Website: apple
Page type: account-selection
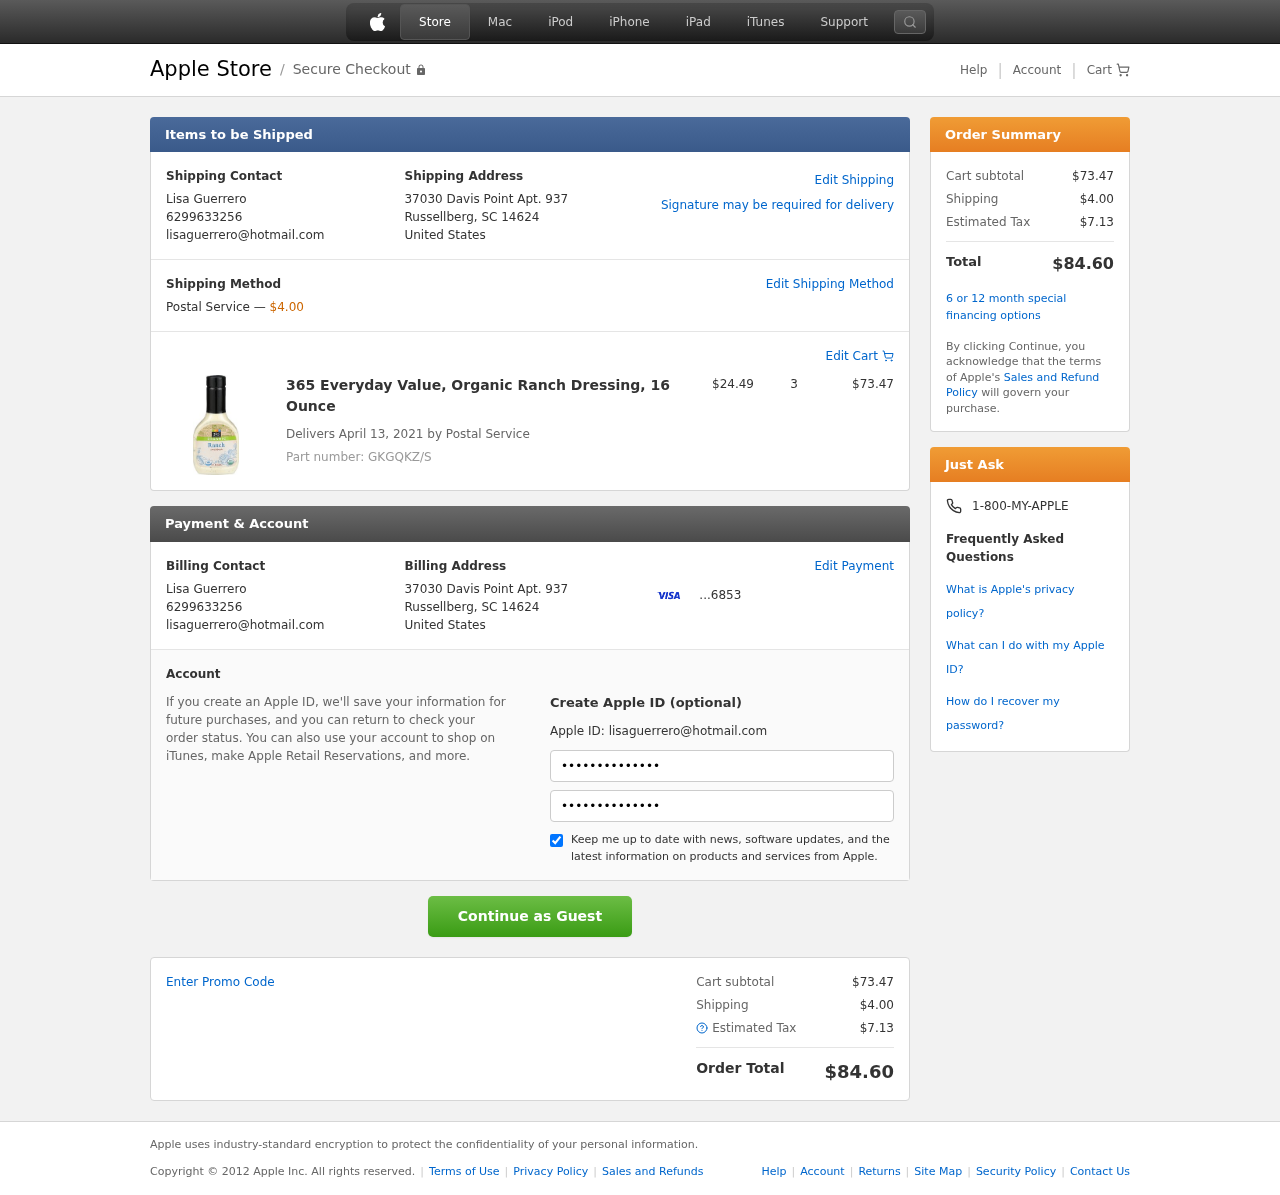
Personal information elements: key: PII_CARD_LAST4
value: ...6853
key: PII_CITY_STATE_ZIP
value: Russellberg, SC 14624
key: PII_COUNTRY
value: United States
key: PII_EMAIL
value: lisaguerrero@hotmail.com
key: PII_FULLNAME
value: Lisa Guerrero
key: PII_PHONE
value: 6299633256
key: PII_STREET
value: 37030 Davis Point Apt. 937
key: PII_FIRSTNAME
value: Lisa
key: PII_LASTNAME
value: Guerrero
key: PII_FULLNAME2
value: Lisa Guerrero
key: PII_FULLNAME3
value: Lisa Guerrero
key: PII_FIRSTNAME2
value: Lisa
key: PII_FIRSTNAME3
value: Lisa
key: PII_LASTNAME2
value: Guerrero
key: PII_LASTNAME3
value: Guerrero
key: PII_FIRSTNAME_DERIVED
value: Lisa
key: PII_LASTNAME_DERIVED
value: Guerrero
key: PII_FULLNAME_DERIVED
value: Lisa Guerrero
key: PII_NAME_FULL_DERIVED
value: Lisa Guerrero
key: PII_PHONE_LINE
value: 3256
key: PII_PHONE_SUFFIX
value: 3256
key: PII_PHONE2
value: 6299633256
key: PII_PHONE3
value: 6299633256
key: PII_PHONE_NUMERIC
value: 6299633256
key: PII_PHONE_LINE_NUMERIC
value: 3256
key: PII_PHONE_SUFFIX_NUMERIC
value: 3256
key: PII_PHONE2_NUMERIC
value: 6299633256
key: PII_PHONE3_NUMERIC
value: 6299633256
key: PII_PHONE_DIGITS
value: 6299633256
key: PII_PHONE_LAST4
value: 3256
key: PII_EMAIL2
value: lisaguerrero@hotmail.com
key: PII_EMAIL3
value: lisaguerrero@hotmail.com
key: PII_STREET2
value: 37030 Davis Point Apt. 937
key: PII_CITY_STATE_ZIP2
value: Russellberg, SC 14624
Product elements: key: PRODUCT1_NAME
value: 365 Everyday Value, Organic Ranch Dressing, 16 Ounce
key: PRODUCT1_PRICE
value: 24.49
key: PRODUCT1_QUANTITY
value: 3
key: PRODUCT_PART_NUMBER
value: Part number: GKGQKZ/S
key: PRODUCT_TOTAL
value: $73.47
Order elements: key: ORDER_SHIPPING_COST
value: $4.00
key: ORDER_DELIVERY_DATE
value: Delivers April 13, 2021 by Postal Service
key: ORDER_SUBTOTAL
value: $73.47
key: ORDER_TAX
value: $7.13
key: ORDER_TOTAL
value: $84.60